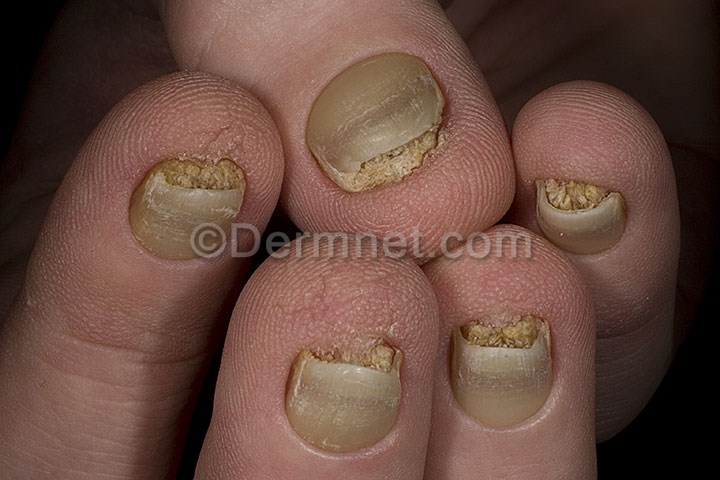
Disease: Nail Fungus and other Nail Disease